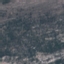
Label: HerbaceousVegetation